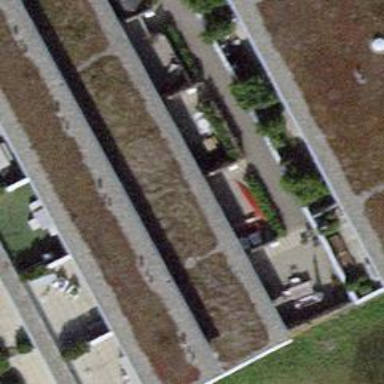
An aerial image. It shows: White apartment building with flat roof covered in grass.